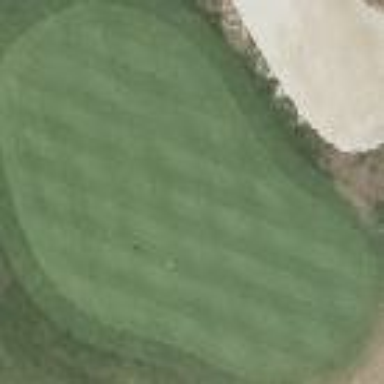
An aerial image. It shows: Golf green.